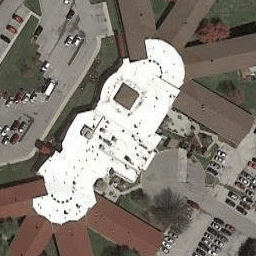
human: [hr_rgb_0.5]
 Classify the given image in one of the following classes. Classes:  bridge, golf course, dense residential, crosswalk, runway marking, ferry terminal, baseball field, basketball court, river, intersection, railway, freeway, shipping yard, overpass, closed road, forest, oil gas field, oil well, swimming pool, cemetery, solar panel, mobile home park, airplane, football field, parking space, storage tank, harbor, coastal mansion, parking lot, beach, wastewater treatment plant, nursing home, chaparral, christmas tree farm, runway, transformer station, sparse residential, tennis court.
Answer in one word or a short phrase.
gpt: nursing home